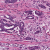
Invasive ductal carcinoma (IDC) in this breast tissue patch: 1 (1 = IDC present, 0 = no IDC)